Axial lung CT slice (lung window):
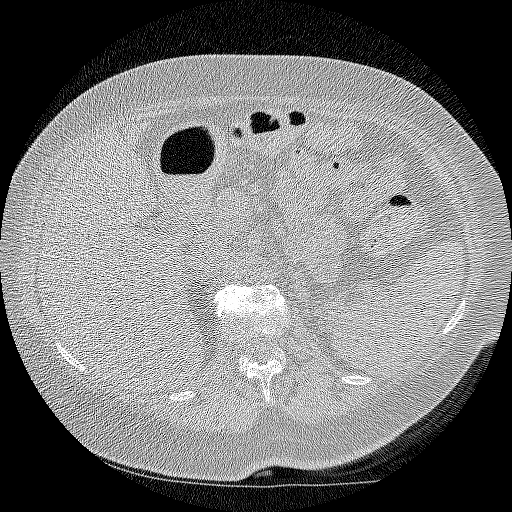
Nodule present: no